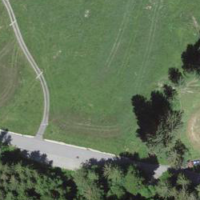
EUNIS habitat code: 25
Species observed at this site:
Tussilago farfara